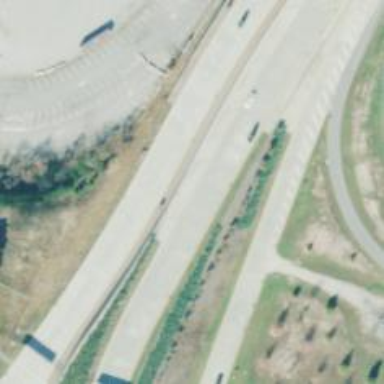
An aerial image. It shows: Secondary link road.